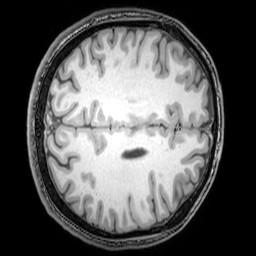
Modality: T1w
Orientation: axial
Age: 24
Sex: male
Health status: healthy
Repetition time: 0.081 s
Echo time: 0.037 s